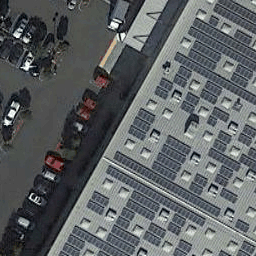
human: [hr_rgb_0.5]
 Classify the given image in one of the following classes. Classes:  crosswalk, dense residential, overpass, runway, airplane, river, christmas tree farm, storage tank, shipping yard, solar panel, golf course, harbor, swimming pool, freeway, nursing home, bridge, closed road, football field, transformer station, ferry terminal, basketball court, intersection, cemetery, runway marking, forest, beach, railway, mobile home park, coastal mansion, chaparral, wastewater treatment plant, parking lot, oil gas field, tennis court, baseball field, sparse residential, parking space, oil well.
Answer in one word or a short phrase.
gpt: solar panel